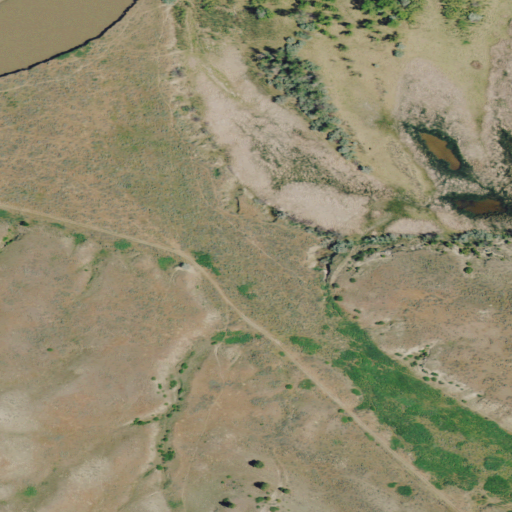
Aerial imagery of valley in Montana named Brant Coulee containing shrub, herbaceous wetlands, woody wetlands, open water, and grassland